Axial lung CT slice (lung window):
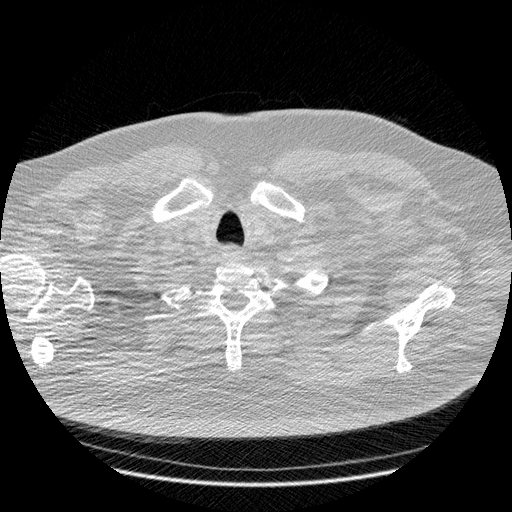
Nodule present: no